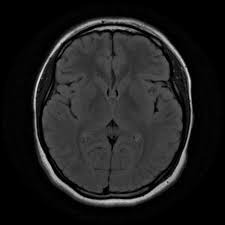
Label: notumor